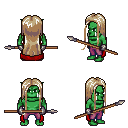
a pixel art fantasy rpg character, male body template, orc, green skin, red cape, magenta pants, white blonde extra-long hairstyle, metal gloves, spear, four views (front, back, left, right), 2x2 character sprite sheet, small pixel art, hard edges, no anti-aliasing